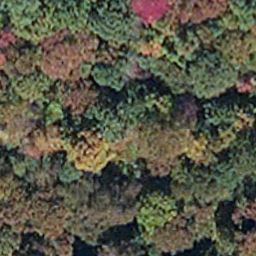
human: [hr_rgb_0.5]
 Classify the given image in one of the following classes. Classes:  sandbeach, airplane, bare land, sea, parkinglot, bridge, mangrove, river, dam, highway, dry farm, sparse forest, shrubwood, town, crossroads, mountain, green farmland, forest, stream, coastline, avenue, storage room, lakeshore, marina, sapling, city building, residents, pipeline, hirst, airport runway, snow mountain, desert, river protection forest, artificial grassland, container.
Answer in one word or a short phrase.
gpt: mangrove